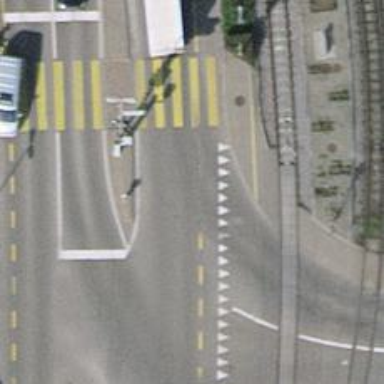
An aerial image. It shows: Secondary road with separate asphalt sidewalk. There is advisory cycle lane.